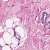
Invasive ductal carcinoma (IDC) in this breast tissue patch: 0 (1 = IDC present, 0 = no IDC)